Aerial crown-view tile of a tropical tree (Barro Colorado Island, Panama), acquired 20250414:
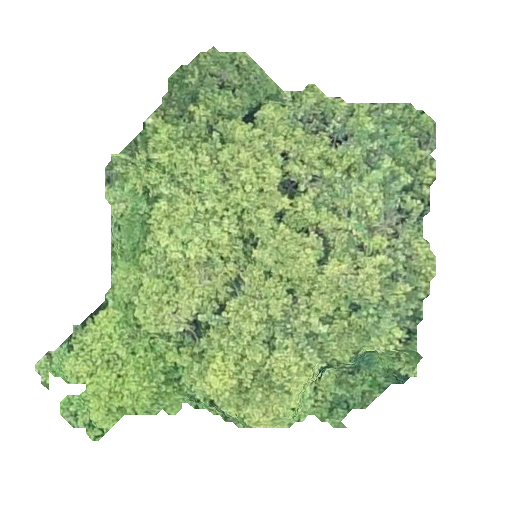
Species: Pouteria stipitata
GBIF accepted scientific name: Pouteria stipitata
Crown area: 157.241 m²